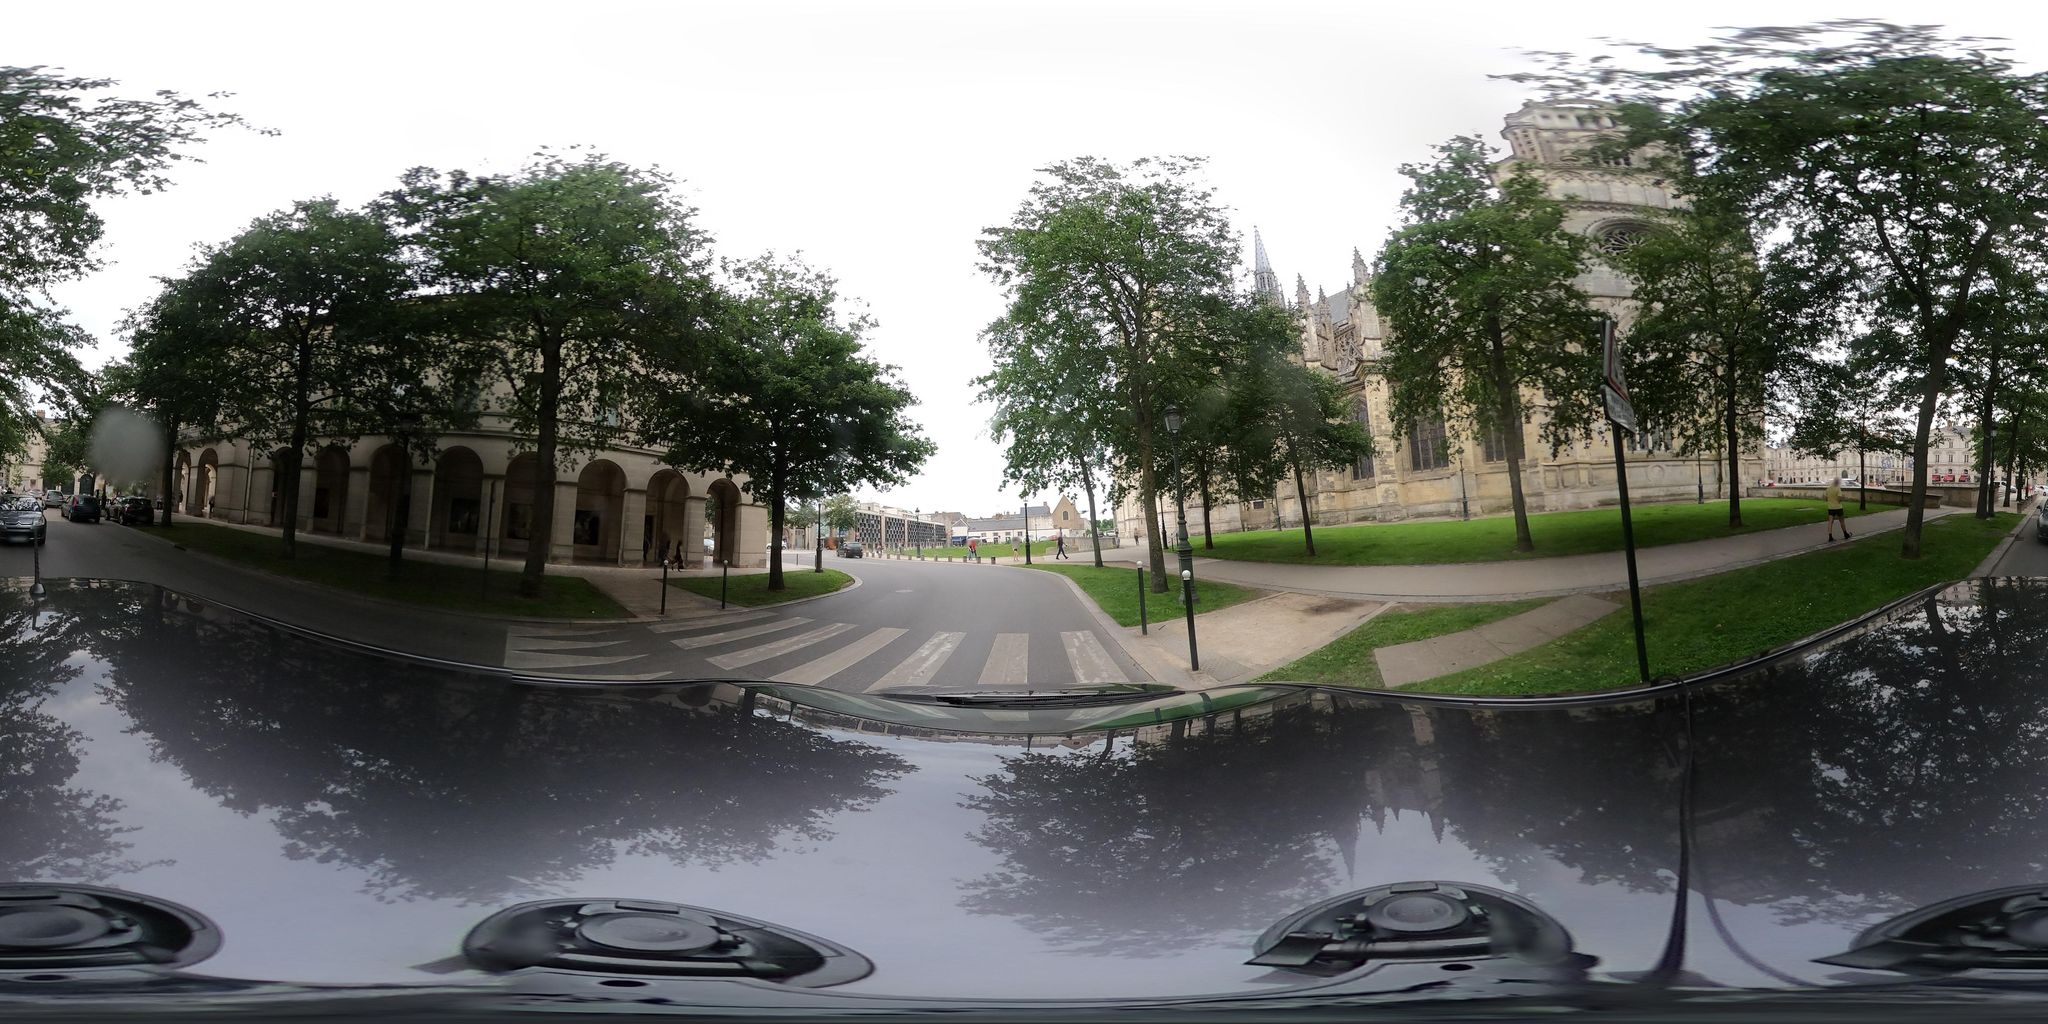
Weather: cloudy
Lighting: day
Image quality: slightly poor
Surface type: cycling surface
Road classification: tertiary, living_street
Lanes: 2
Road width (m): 6
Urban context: urban centre
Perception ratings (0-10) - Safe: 5.13, Lively: 5.56, Beautiful: 3.28, Boring: 3.8, Depressing: 2.87, Wealthy: 5.84